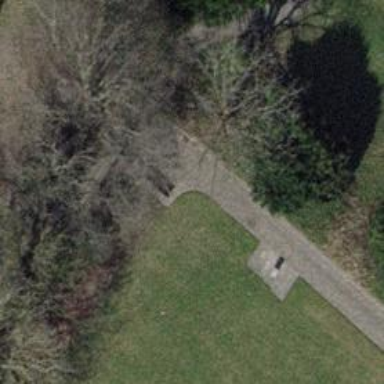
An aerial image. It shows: Brown bench in the vicinity.